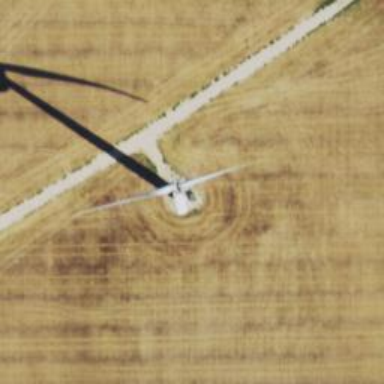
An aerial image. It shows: Wind turbine generator that utilizes wind as its source for generating electricity. It is of the horizontal axis type.